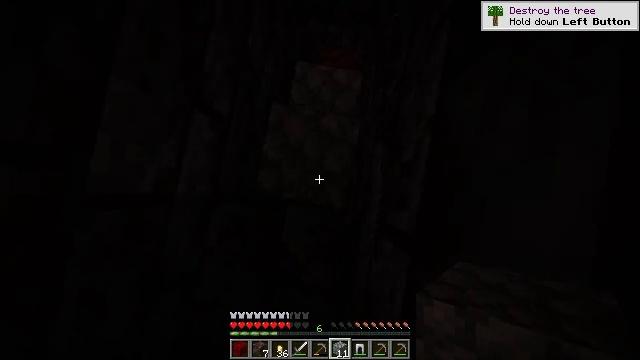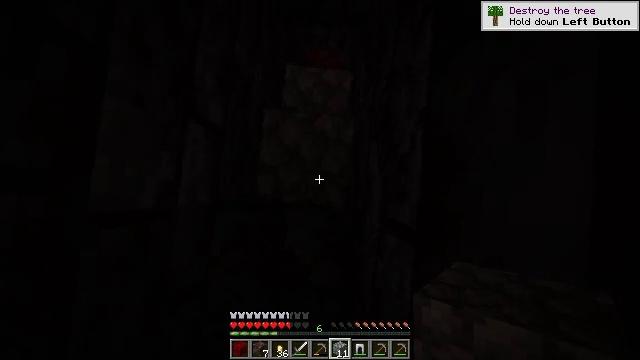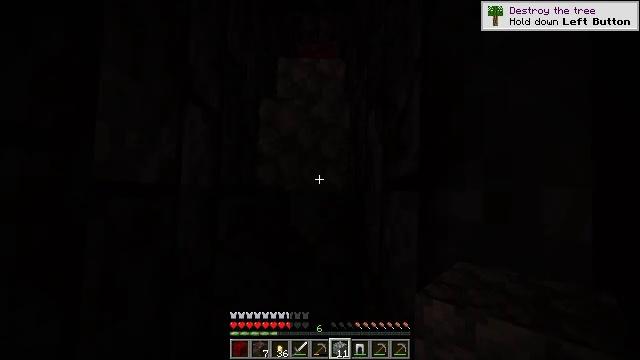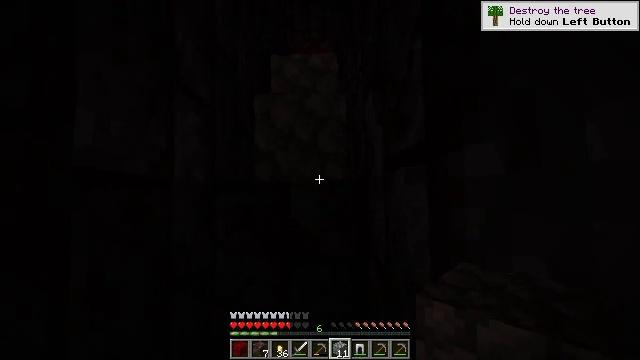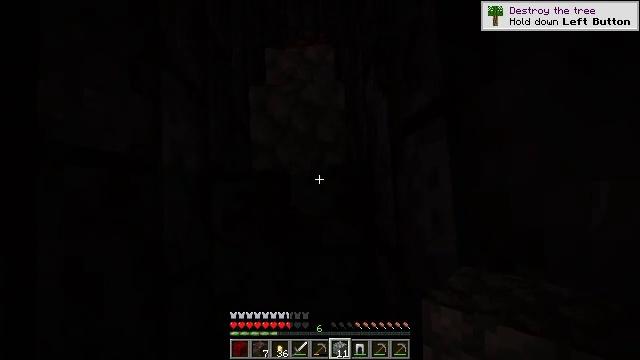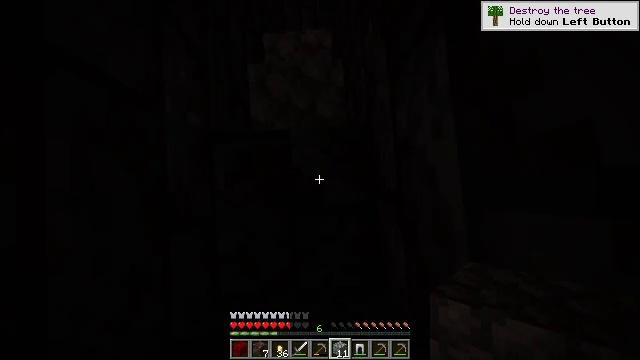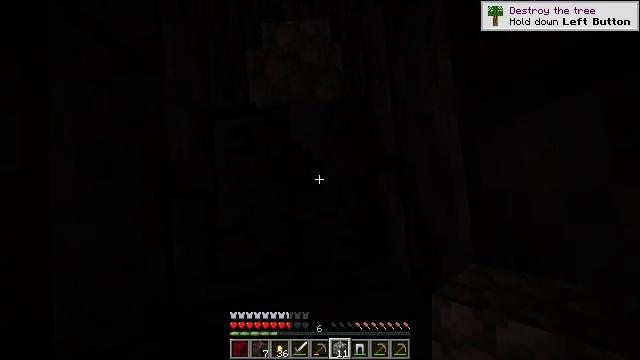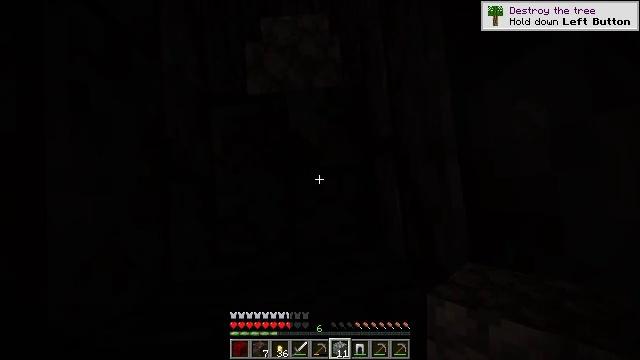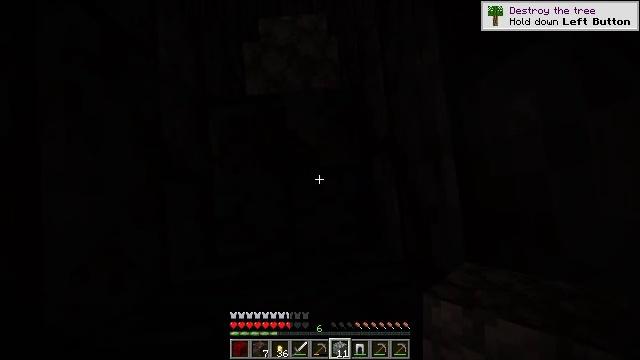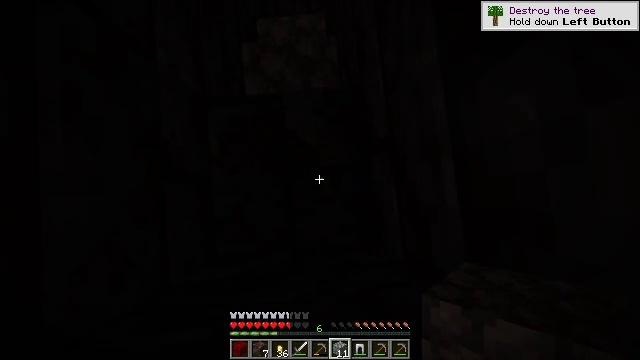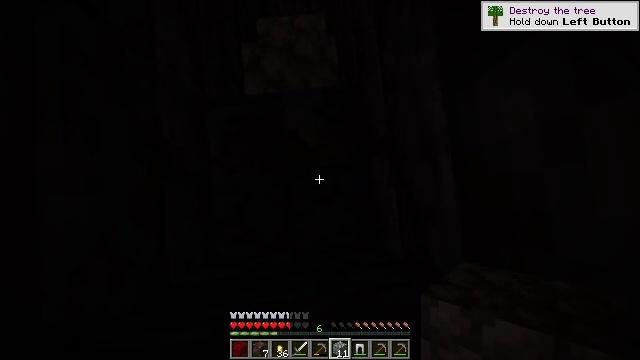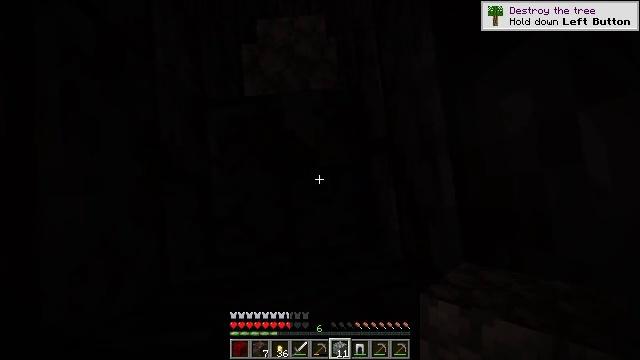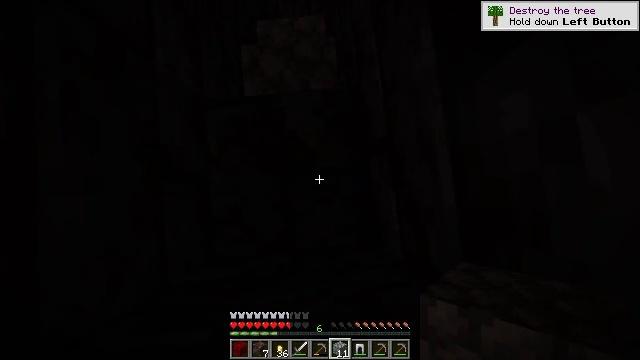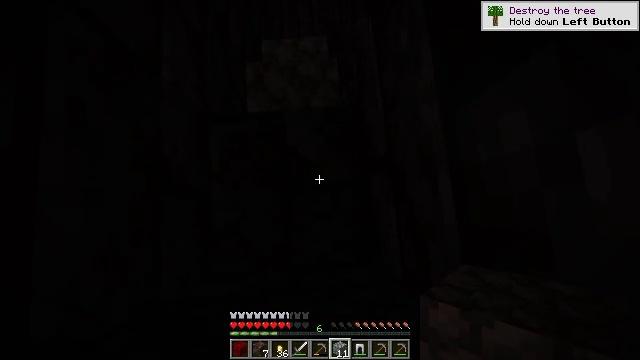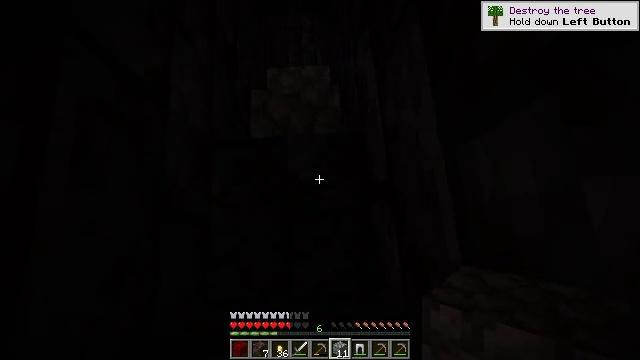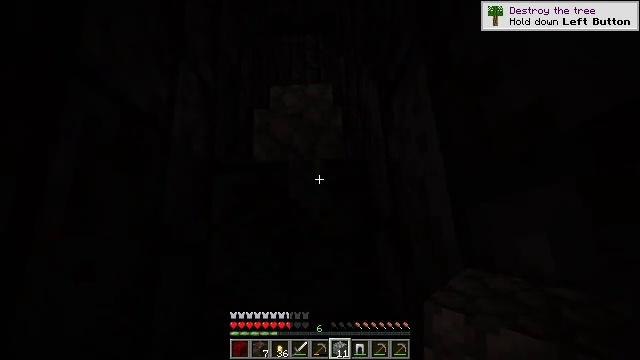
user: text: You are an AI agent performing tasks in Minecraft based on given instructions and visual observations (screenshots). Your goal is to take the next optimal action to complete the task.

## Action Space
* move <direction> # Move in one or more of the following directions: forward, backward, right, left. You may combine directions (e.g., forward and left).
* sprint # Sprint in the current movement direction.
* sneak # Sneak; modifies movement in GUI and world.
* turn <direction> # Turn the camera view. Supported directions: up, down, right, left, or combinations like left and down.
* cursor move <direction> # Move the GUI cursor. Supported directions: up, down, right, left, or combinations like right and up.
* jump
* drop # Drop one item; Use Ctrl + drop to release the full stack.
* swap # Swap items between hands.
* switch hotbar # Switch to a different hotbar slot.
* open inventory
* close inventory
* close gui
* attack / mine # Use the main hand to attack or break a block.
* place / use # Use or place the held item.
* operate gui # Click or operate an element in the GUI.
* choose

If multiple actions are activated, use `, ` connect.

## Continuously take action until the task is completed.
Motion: motion action
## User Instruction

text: Retrieve polished blackstone bricks from a structure.
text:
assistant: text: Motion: move back, turn right, jump
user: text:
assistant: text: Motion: move back, turn right, jump
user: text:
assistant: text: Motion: move back, turn right
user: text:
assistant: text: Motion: move back, turn right
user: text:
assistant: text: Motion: move back
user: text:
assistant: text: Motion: no_op
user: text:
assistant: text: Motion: no_op
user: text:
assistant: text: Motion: no_op
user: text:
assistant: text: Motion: no_op
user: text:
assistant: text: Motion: no_op
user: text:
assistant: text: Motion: no_op
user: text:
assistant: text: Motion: no_op
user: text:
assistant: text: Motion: turn left and up
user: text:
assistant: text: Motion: move forward, turn up
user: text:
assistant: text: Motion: move forward, turn up
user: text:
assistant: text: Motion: move forward, turn up
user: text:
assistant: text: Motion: move forward
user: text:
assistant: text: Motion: move forward
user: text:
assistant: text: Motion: move forward
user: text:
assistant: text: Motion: move forward
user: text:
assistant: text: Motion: move forward
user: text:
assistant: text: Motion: no_op
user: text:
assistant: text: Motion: no_op
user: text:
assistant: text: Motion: no_op
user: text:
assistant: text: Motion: no_op
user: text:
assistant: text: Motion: no_op
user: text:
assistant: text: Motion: no_op
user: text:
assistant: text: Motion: no_op
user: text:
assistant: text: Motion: no_op
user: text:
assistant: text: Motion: no_op